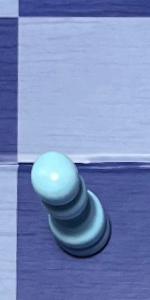
Label: Pawn_White